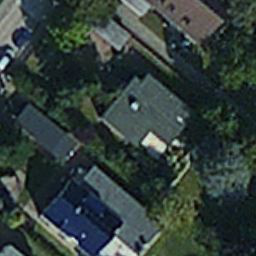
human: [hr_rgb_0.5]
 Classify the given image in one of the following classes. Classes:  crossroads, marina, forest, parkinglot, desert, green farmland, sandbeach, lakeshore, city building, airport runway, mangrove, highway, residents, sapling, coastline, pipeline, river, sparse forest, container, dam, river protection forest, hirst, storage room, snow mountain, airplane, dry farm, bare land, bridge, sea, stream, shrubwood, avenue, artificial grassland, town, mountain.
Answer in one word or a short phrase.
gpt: residents